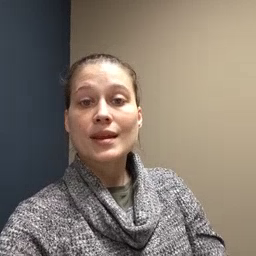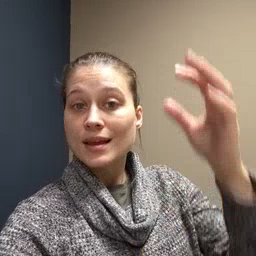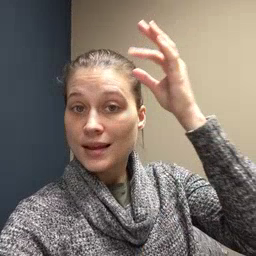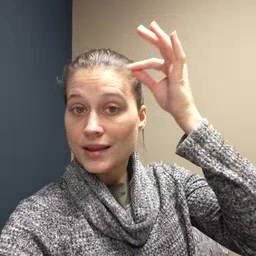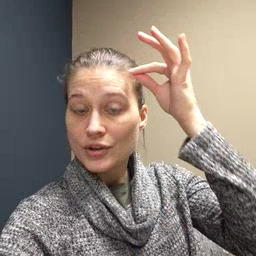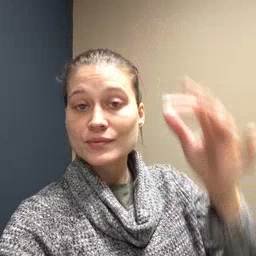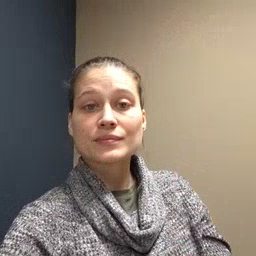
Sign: hair